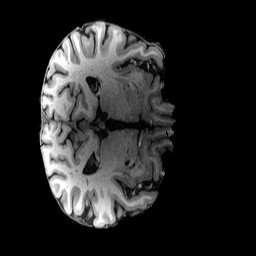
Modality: T1w
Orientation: axial
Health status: healthy